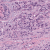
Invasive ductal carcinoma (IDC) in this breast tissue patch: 1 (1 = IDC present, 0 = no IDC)